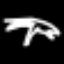
Label: palm tree